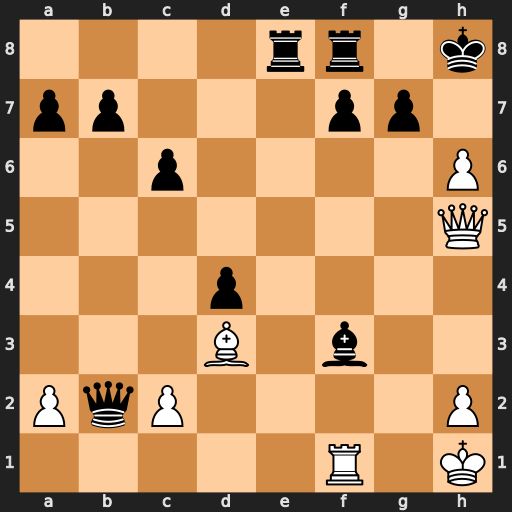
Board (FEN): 4rr1k/pp3pp1/2p4P/7Q/3p4/3B1b2/PqP4P/5R1K
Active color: w
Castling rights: -
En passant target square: -
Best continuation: Qxf3 Re6 hxg7+